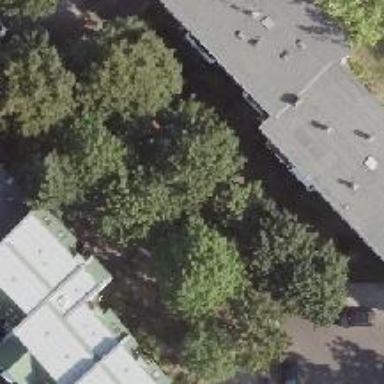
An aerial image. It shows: Avenue lined with deciduous broadleaved trees.